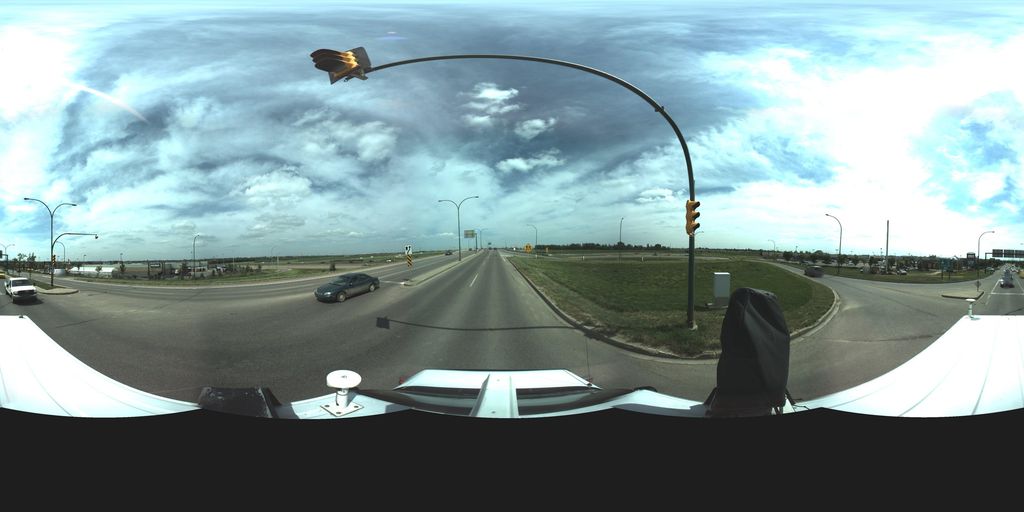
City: saskatoon